Question: How is the size of cache and data calculated in the application properties?
I save all my data to the SD card, but Android shows me that I'm constantly using 4 KB, but on the SD card are about 50 KB. The same with the cache! I put a 3 MB picture in there. But my cache size is zero!
I think I'm using the correct directory: '/mnt/sdcard/Android/data/my.package.name/files' and '/mnt/sdcard/Android/data/my.package.name/cache'.
---
Has this changed in Android 4.0.x?
See this screenshot:

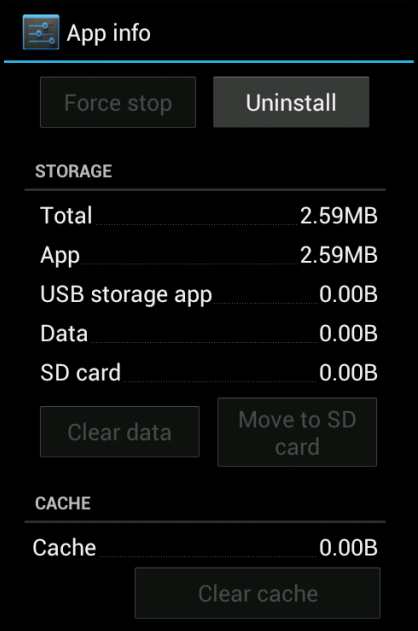
Answer: I believe the Cache size is the size of the Internal Cache directory that is returned by <URL>
I think you've used:
<URL>